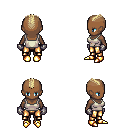
a pixel art fantasy rpg character, female body template, human, dark skin, white pirate shirt, gold greaves, white blonde short mohawk hairstyle, metal gloves, gold boots, four views (front, back, left, right), 2x2 character sprite sheet, small pixel art, hard edges, no anti-aliasing